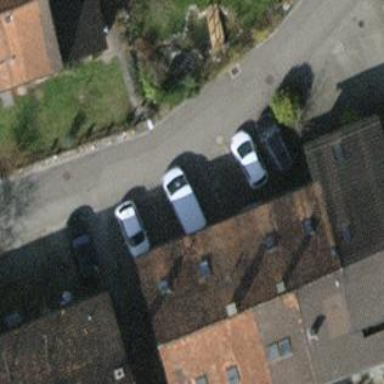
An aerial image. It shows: Terrace building.